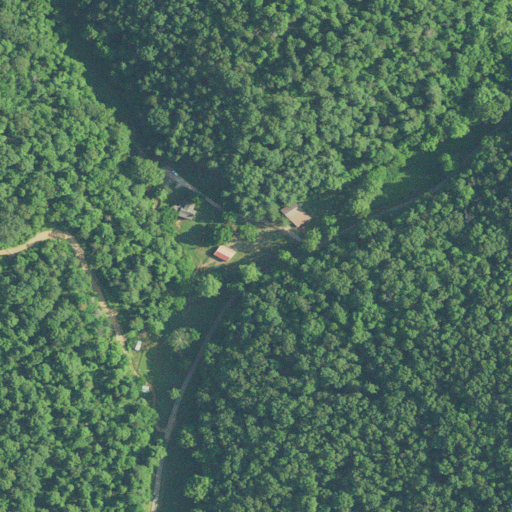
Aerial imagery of valley in West Virginia named Payne Hollow containing deciduous forest, open development, grassland, mixed forest, and low intensity development